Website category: book
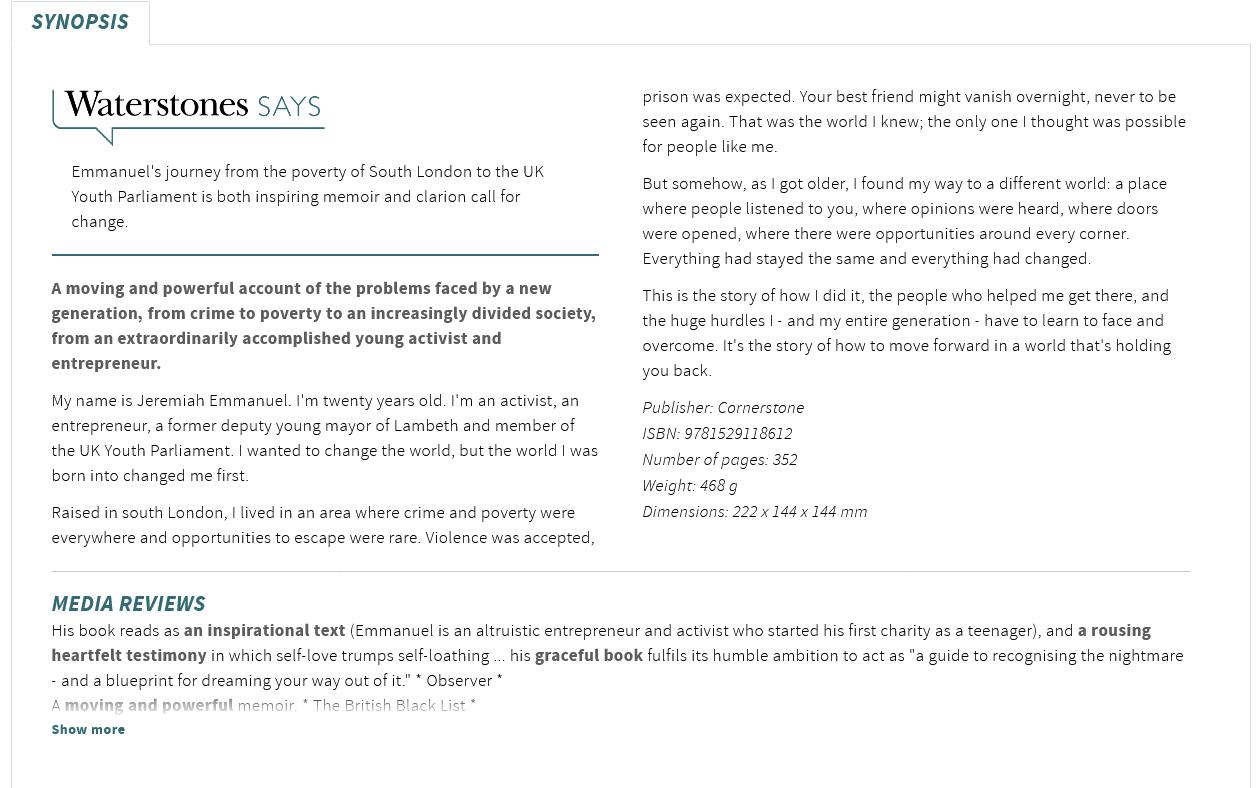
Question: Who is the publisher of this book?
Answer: Cornerstone

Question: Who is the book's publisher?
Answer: Cornerstone

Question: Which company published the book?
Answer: Cornerstone

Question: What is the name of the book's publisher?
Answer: Cornerstone

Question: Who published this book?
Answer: Cornerstone

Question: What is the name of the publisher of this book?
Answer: Cornerstone

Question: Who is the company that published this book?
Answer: Cornerstone

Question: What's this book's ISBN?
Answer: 9781529118612

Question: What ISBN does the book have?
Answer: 9781529118612

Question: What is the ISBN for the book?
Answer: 9781529118612

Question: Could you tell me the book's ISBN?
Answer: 9781529118612

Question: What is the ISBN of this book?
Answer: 9781529118612

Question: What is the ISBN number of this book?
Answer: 9781529118612

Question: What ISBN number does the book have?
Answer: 9781529118612

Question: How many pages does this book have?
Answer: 352

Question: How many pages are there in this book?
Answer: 352

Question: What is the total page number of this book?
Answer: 352

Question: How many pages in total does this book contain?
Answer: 352

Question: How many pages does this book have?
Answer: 352

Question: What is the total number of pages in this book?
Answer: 352

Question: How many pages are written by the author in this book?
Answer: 352

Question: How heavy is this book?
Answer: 468 g

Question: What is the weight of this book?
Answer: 468 g

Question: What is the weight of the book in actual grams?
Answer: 468 g

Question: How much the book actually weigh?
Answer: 468 g

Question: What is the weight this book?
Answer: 468 g

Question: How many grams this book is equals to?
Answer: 468 g

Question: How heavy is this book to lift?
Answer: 468 g

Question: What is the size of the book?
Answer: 222 x 144 x 144 mm

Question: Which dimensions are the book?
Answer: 222 x 144 x 144 mm

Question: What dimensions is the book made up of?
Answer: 222 x 144 x 144 mm

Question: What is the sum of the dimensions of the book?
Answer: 222 x 144 x 144 mm

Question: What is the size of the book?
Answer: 222 x 144 x 144 mm

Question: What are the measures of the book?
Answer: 222 x 144 x 144 mm

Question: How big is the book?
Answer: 222 x 144 x 144 mm